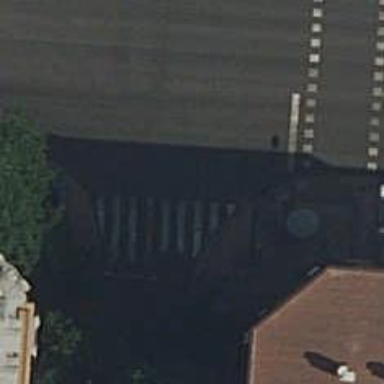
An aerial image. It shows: Road with traffic signals and zebra crossing with traffic signals.